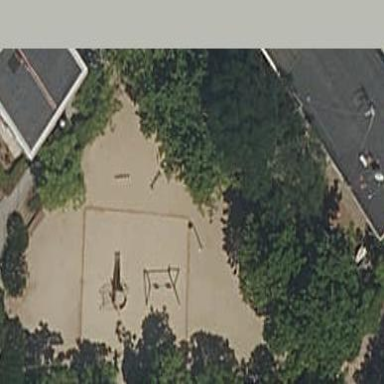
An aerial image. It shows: Playground with sand surface.